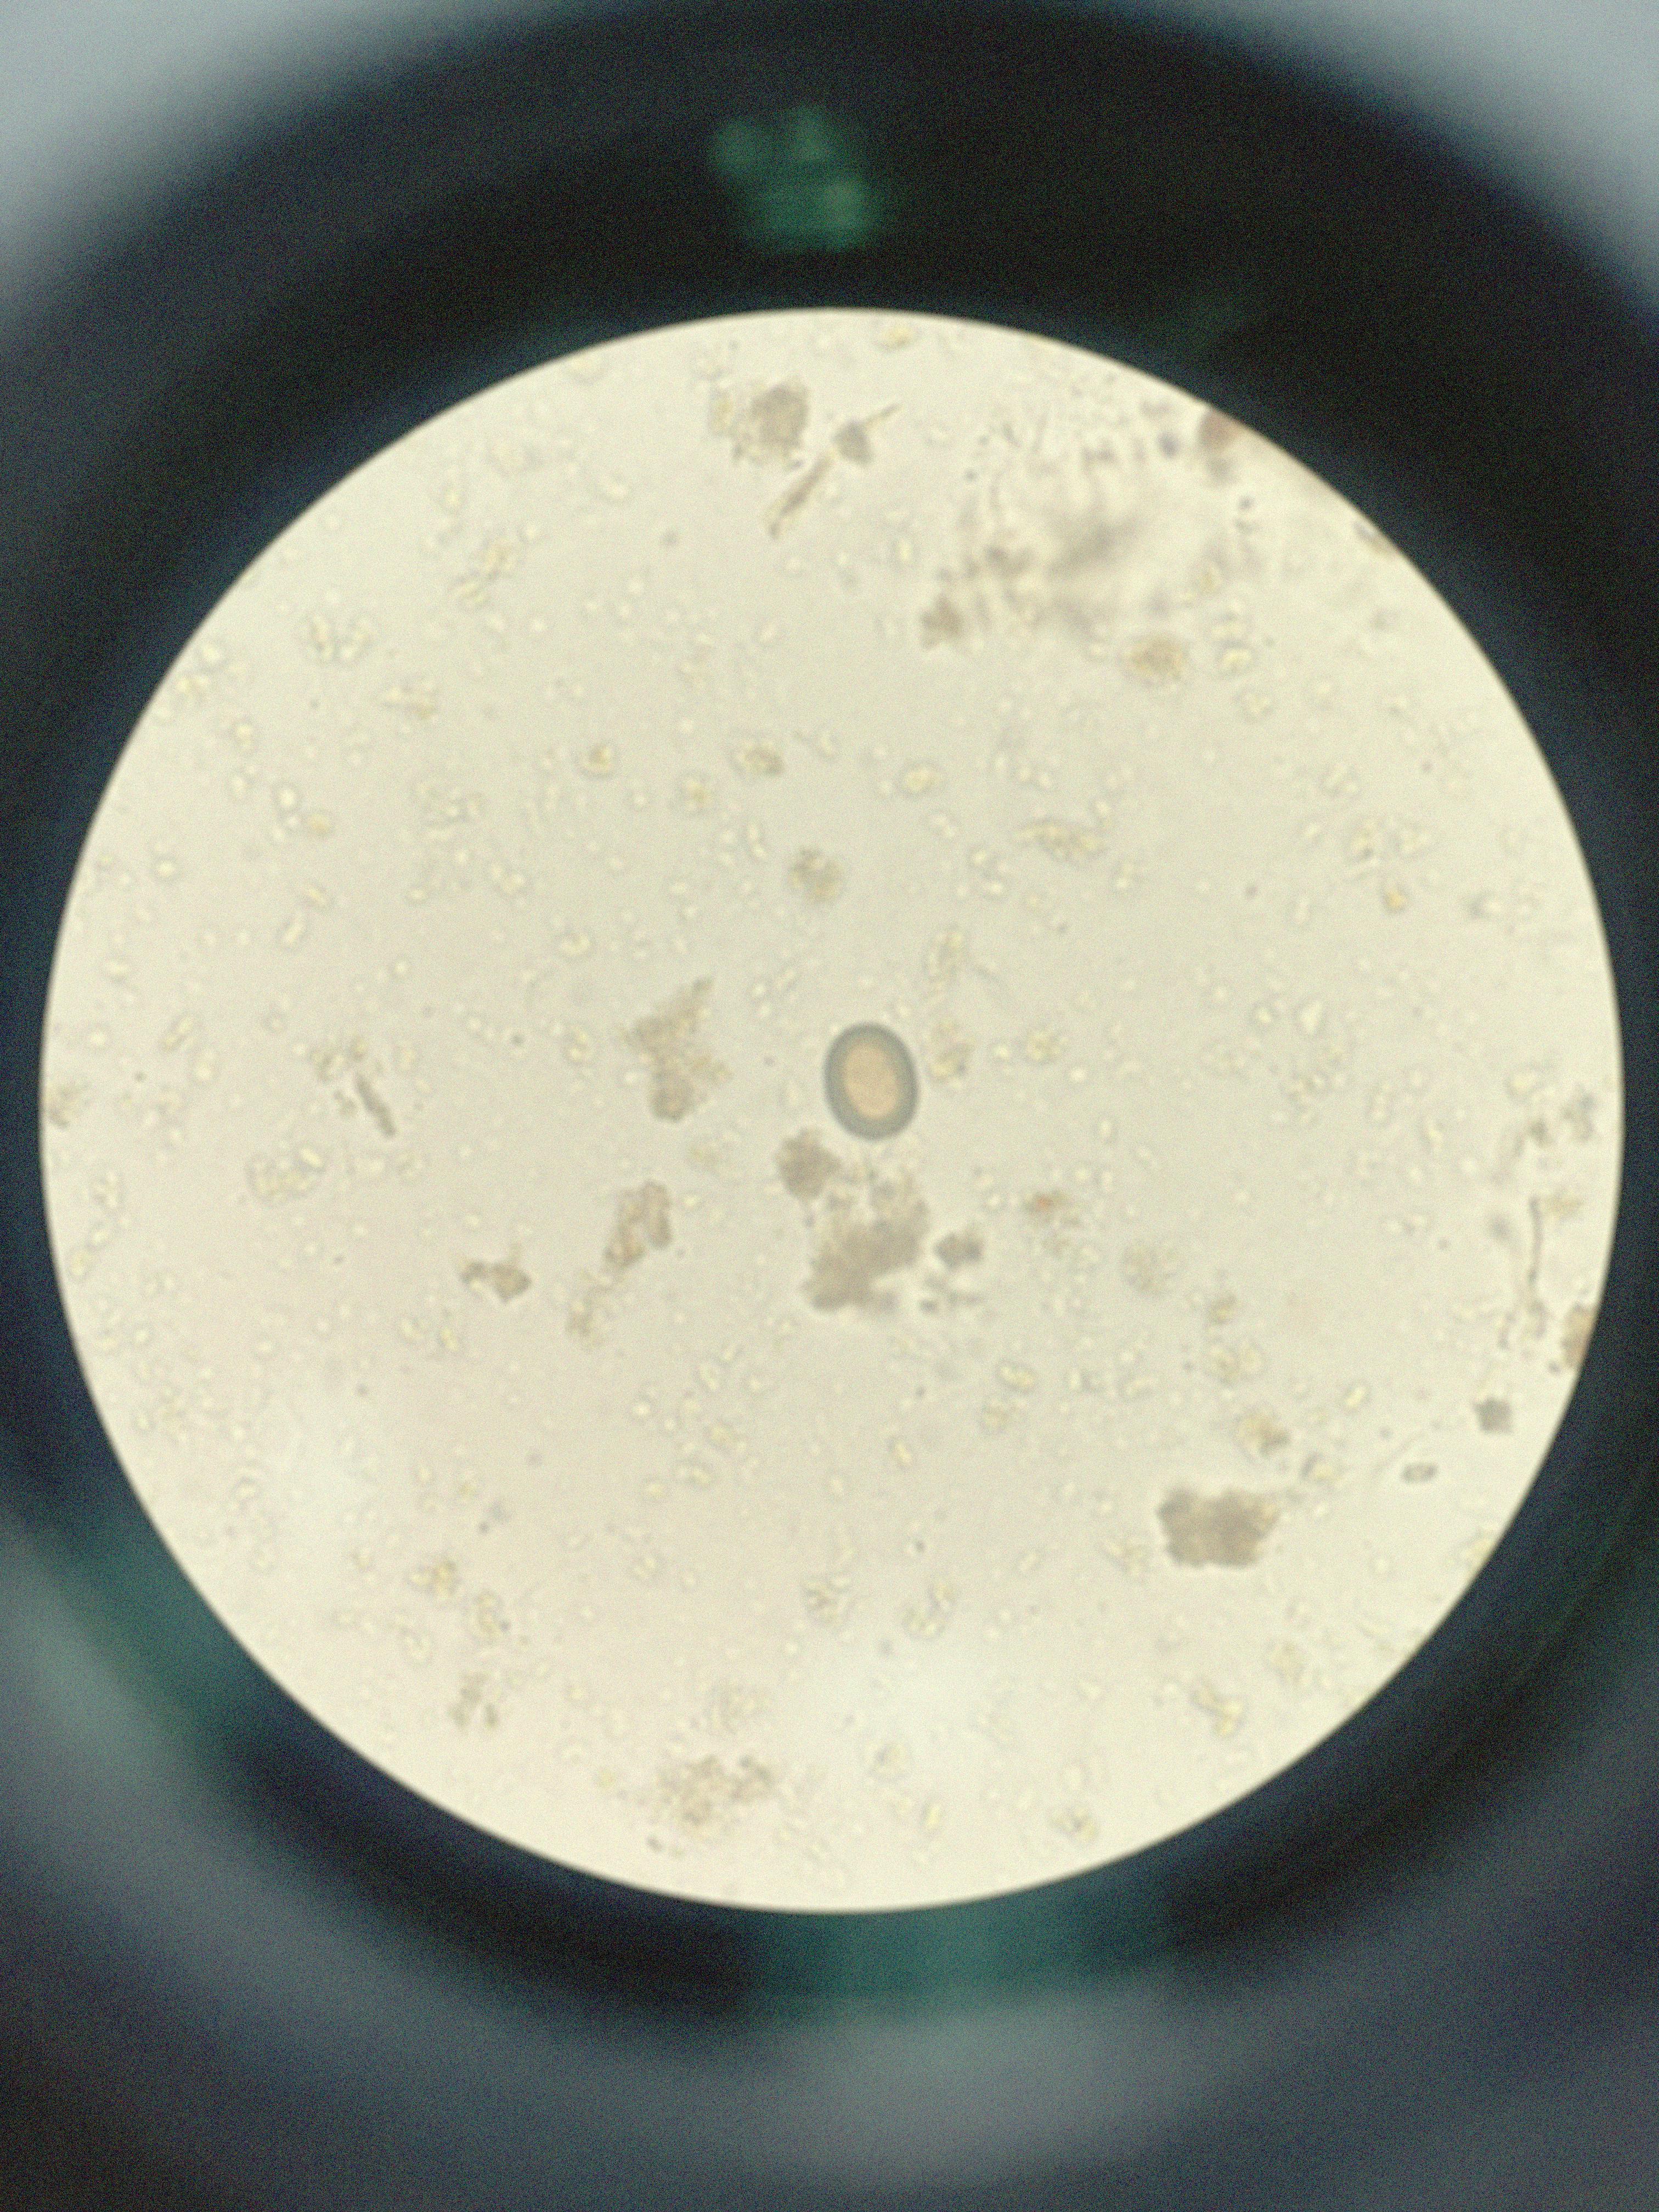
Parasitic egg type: Taenia spp. egg